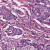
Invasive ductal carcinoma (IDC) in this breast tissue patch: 1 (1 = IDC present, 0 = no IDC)